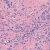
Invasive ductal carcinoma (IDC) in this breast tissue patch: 1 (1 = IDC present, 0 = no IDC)